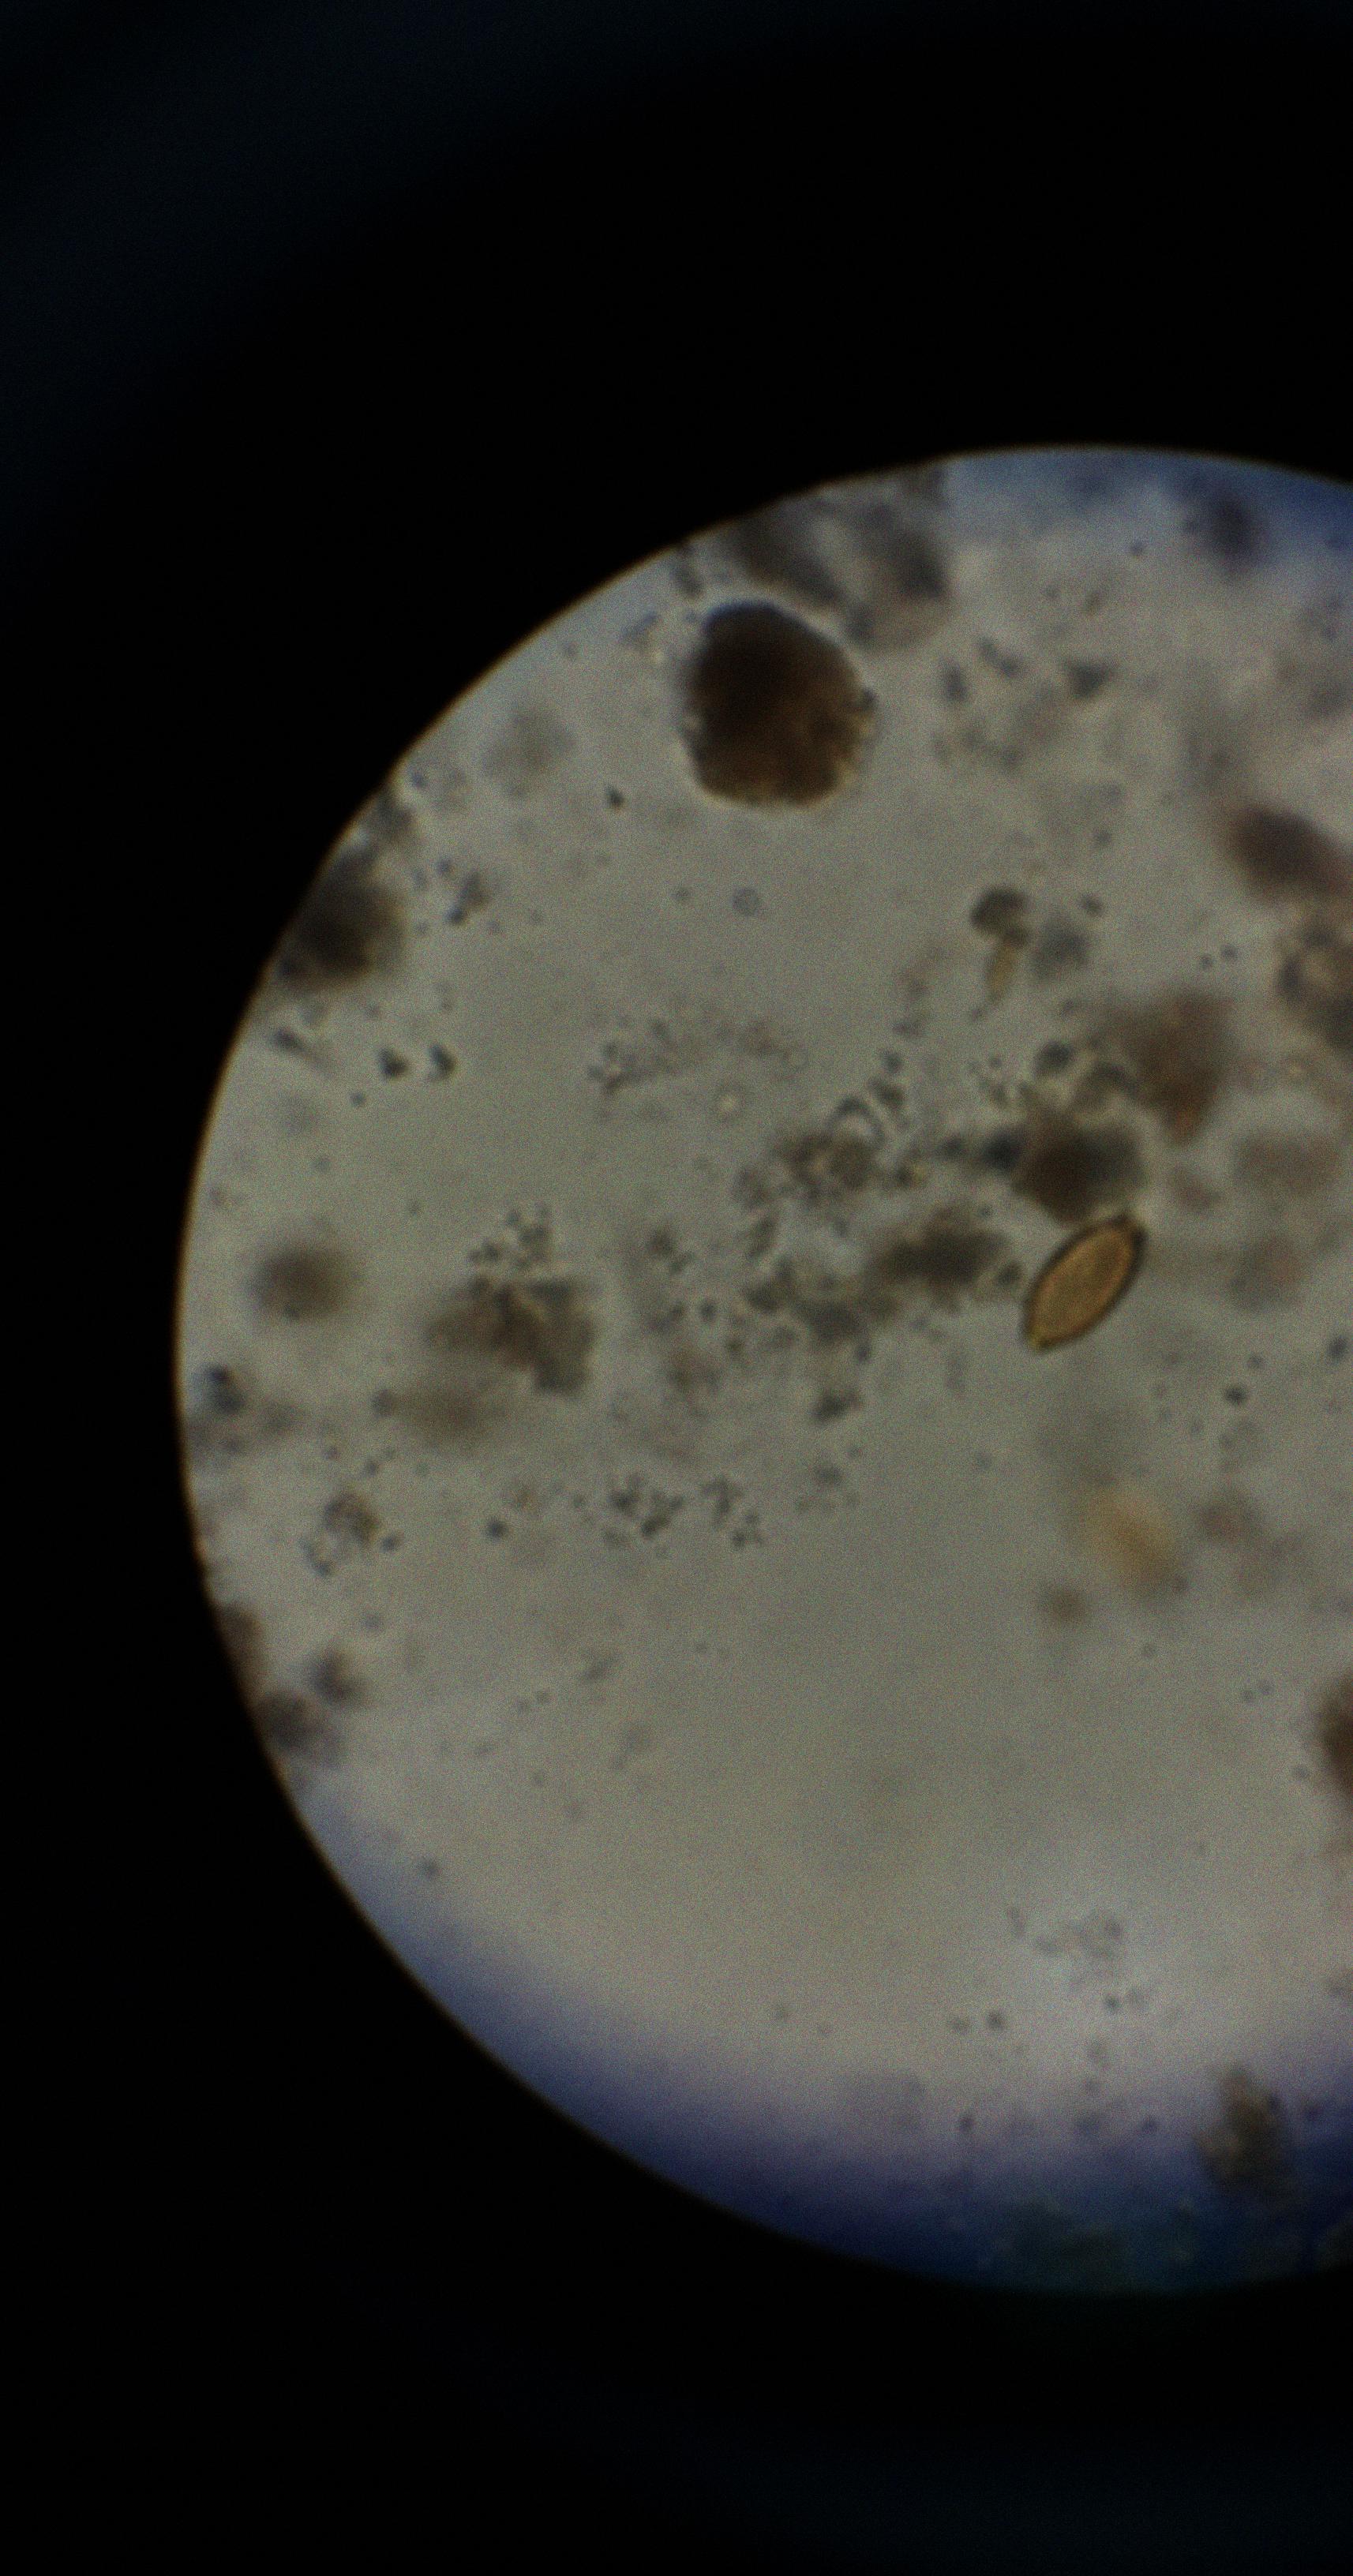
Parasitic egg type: Trichuris trichiura